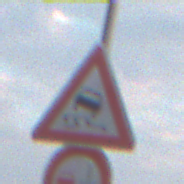
Verkehrszeichen: SchleuderOderRutschgefahr
Zusatzzeichen unten: VerbotUeberholenEinspurigeFahrzeuge
Umgebung: Outdoor, Nature
Tageszeit: SunriseSunset
Wetter: PartlyCloudy
Licht: Natural
Jahreszeit: NotSpecified
Kontrast: LowContrast